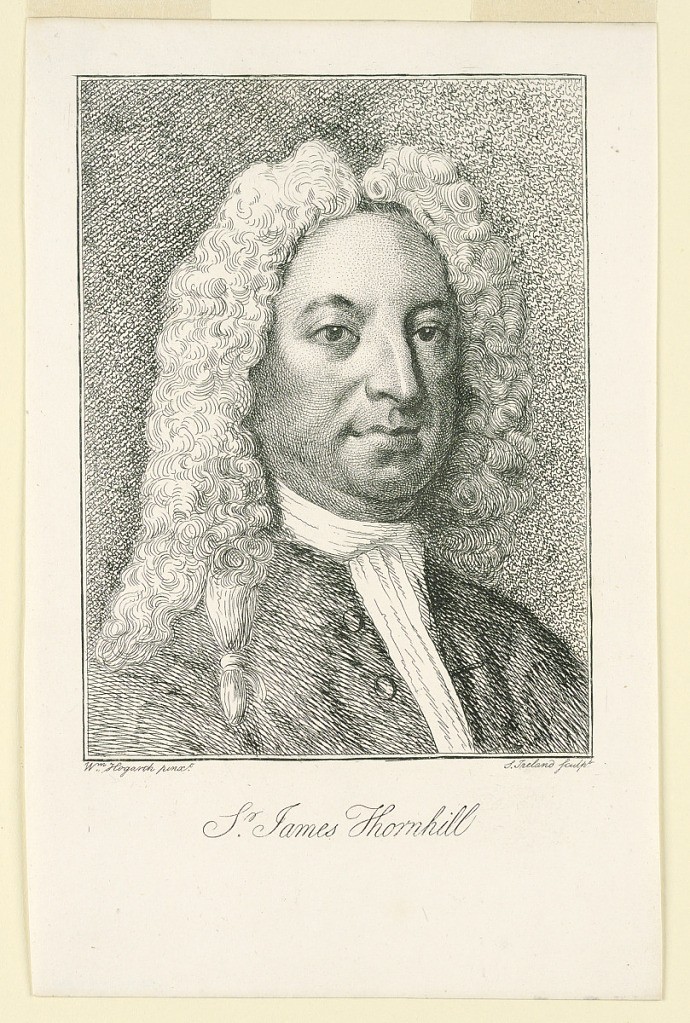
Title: Portrait of Sir James Thornhill
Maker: Samuel Ireland, English, ca. 1744–1800
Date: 1786-1794
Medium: Etching on paper
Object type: Print
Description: Half-length portrait of James Thornhill. His body and head is turned in three-quarter view towards right. The sitter is wearing a wig, a light colored tie and a dark coat.